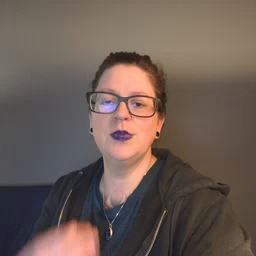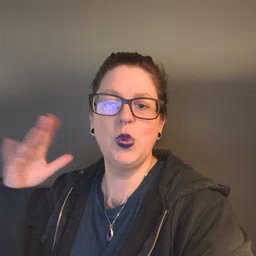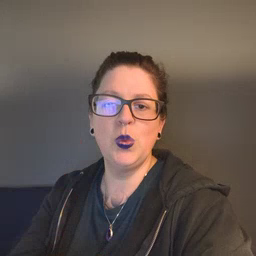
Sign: snow